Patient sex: M
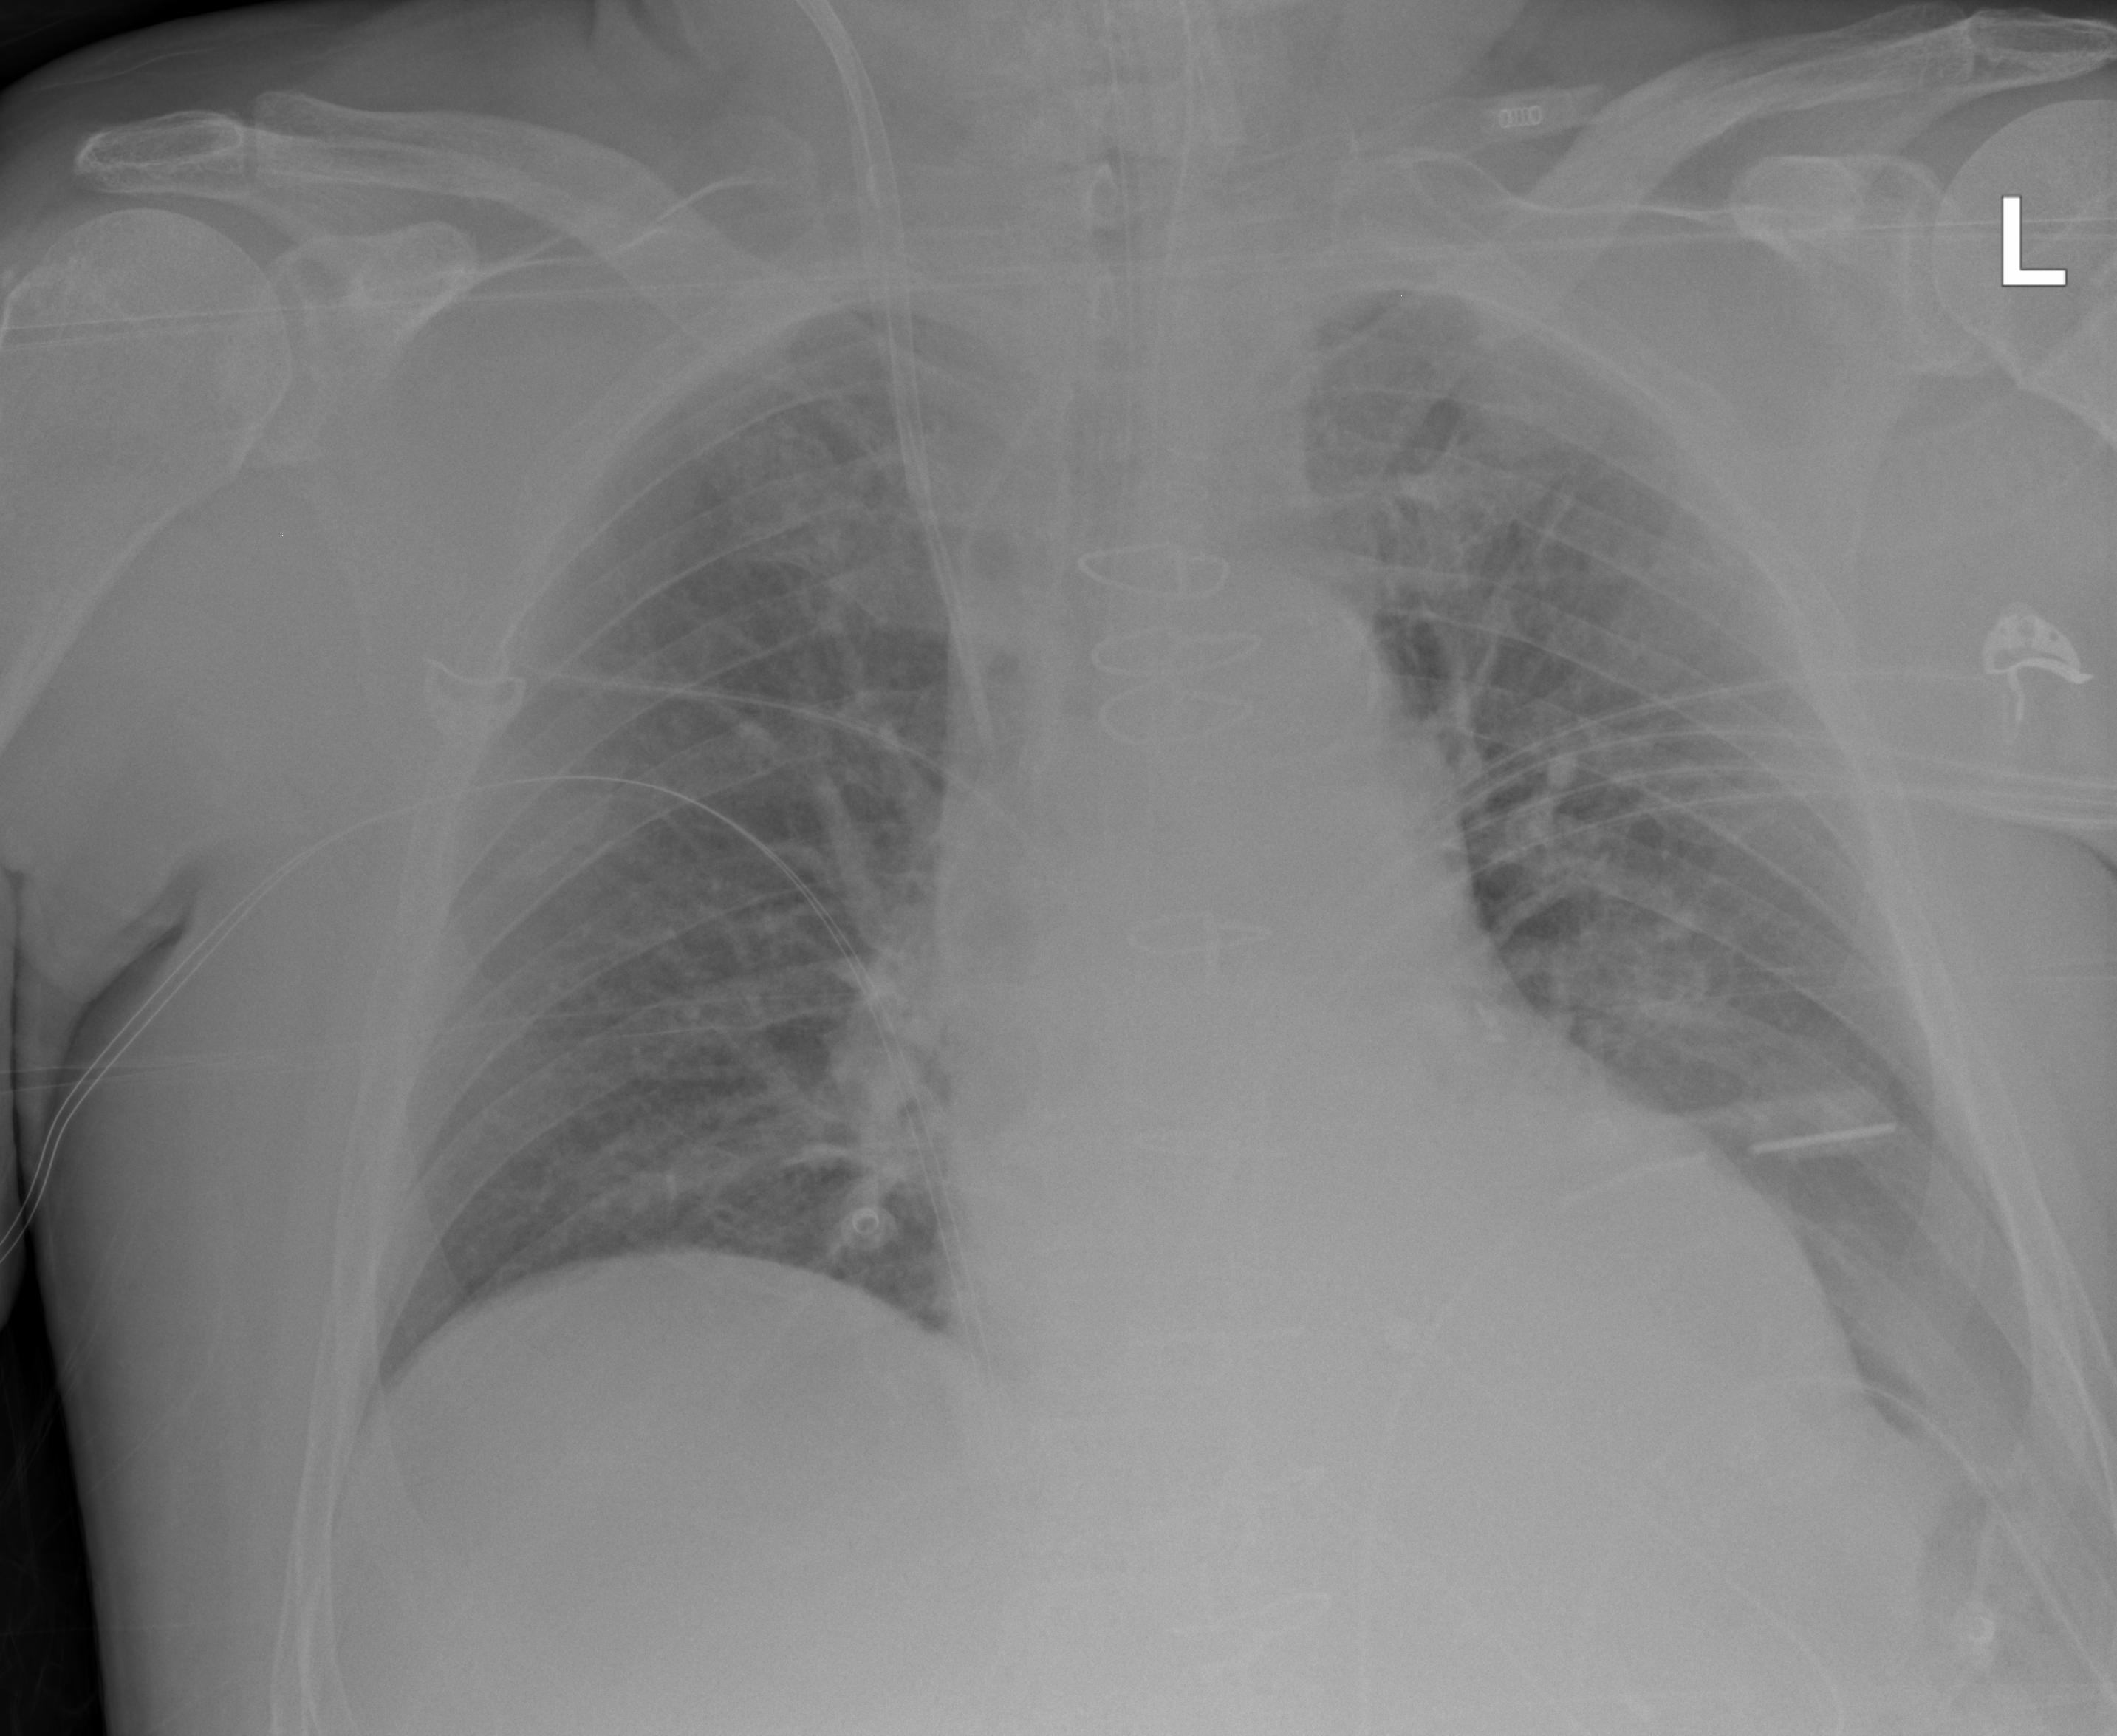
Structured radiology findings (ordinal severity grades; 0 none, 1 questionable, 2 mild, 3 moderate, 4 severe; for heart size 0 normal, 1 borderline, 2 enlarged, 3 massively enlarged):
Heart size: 1
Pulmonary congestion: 0
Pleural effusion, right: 0
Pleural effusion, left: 0
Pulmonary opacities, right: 0
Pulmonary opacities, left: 0
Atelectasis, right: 0
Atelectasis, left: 0